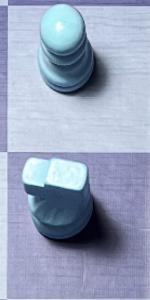
Label: Knight_White